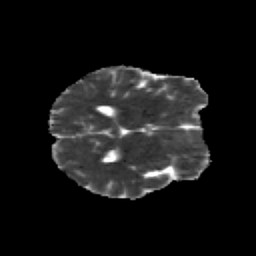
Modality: MD
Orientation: axial
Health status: healthy
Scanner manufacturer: siemens
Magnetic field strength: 3 T
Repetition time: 12 s
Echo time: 0.092 s